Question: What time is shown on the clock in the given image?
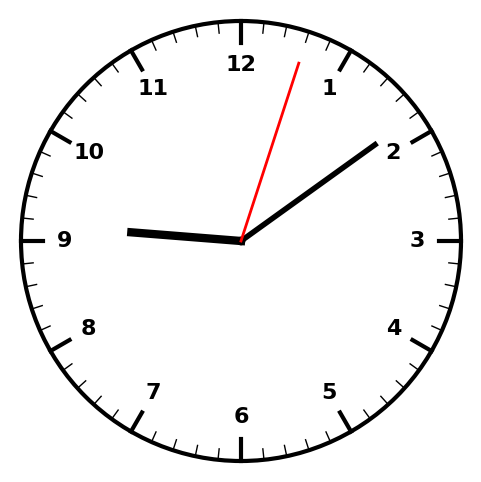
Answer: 09:09:03